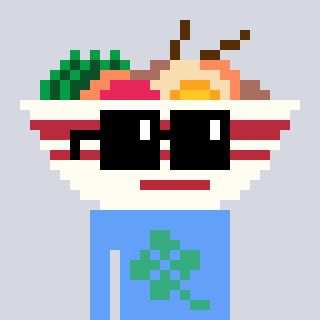
a pixel art character with square black sunglasses, a noodles-shaped head and a blue-colored body on a cool background